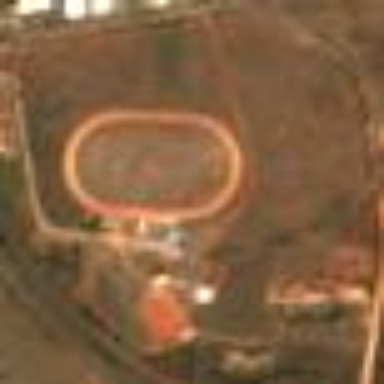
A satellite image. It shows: Showground used for recreation on large open area.